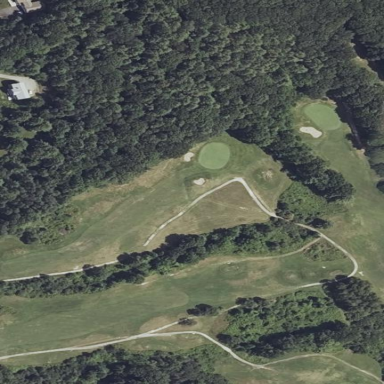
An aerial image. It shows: Grassy area designated as golf fairway.